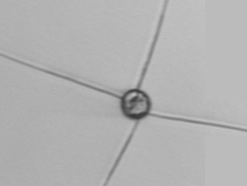
Label: Chaetoceros_danicus